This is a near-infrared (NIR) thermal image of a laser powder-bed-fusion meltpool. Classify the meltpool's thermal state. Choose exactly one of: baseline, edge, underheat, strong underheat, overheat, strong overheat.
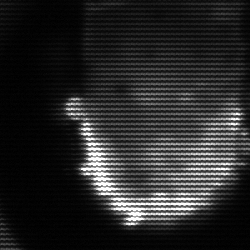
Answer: baseline